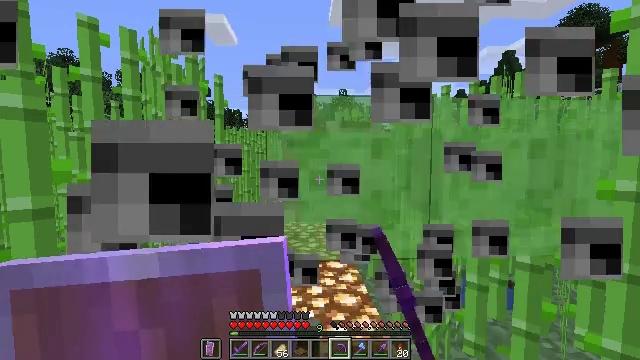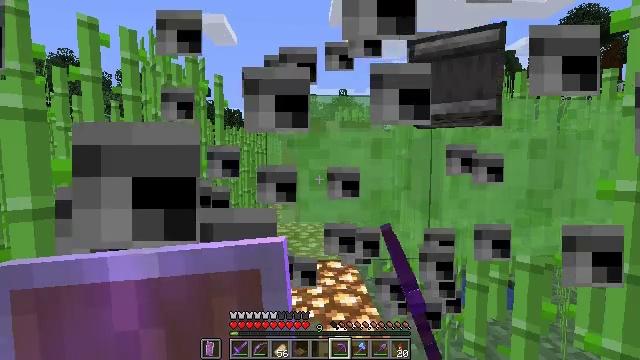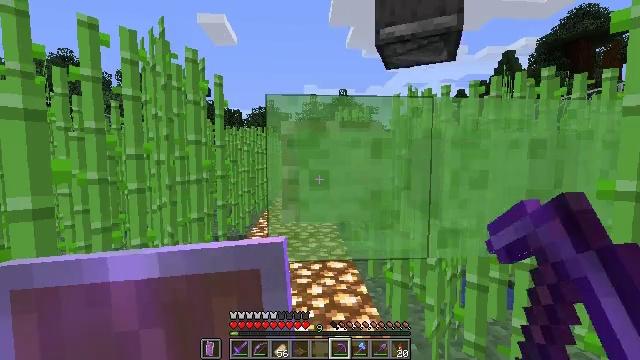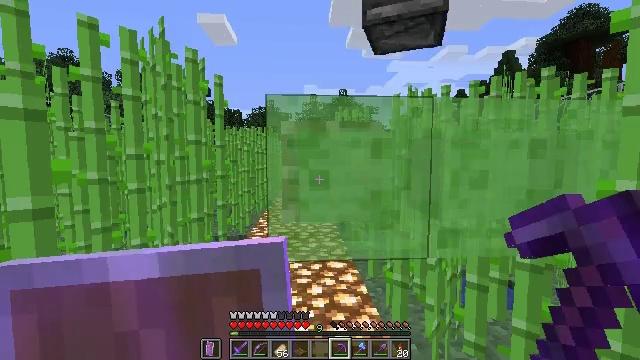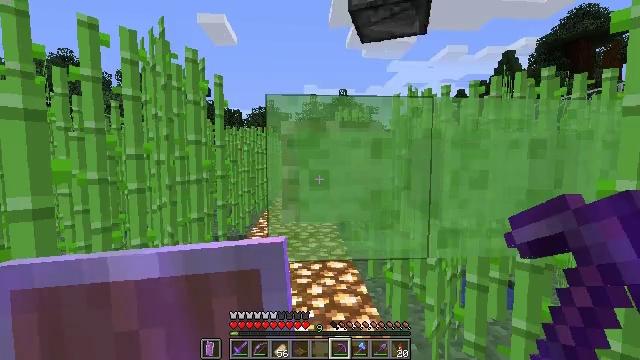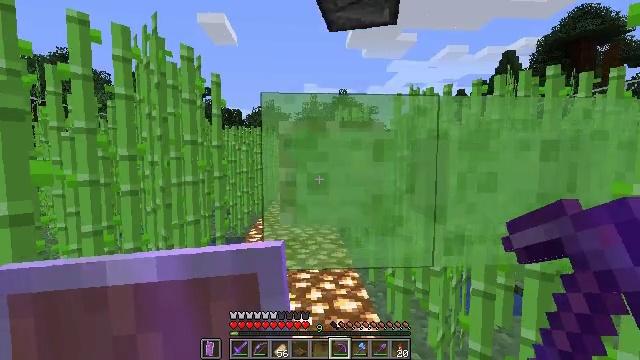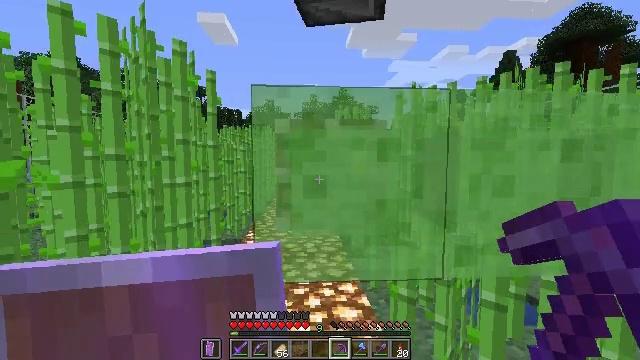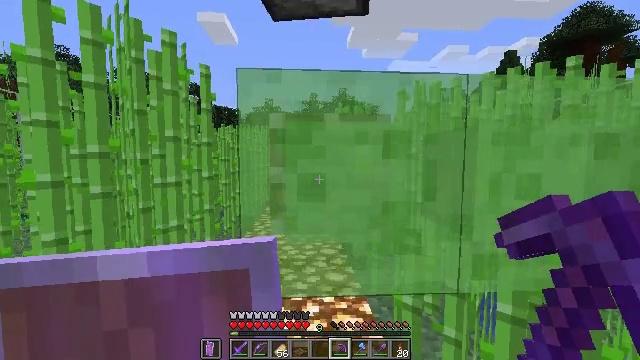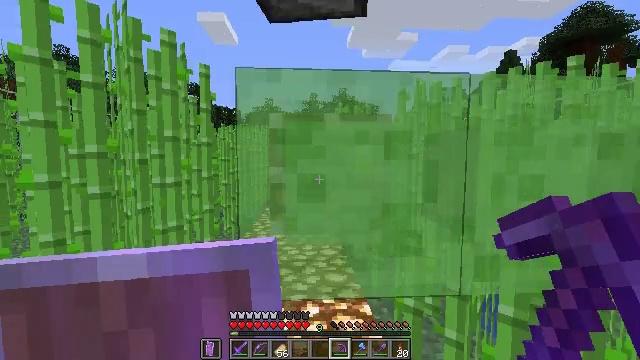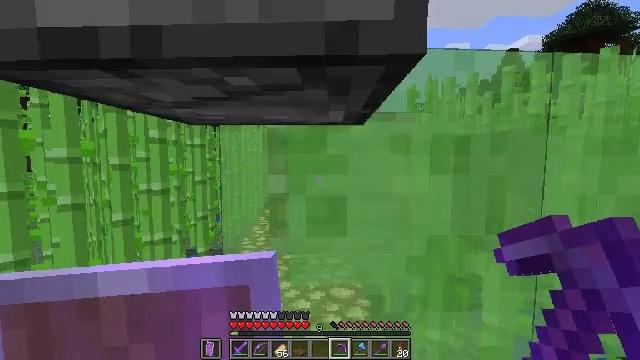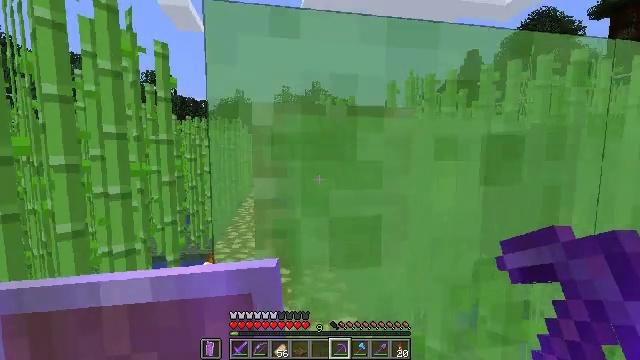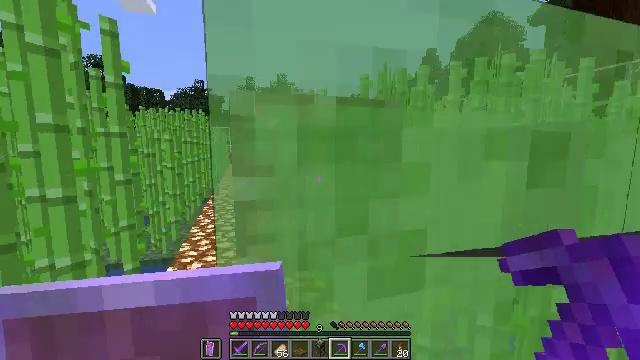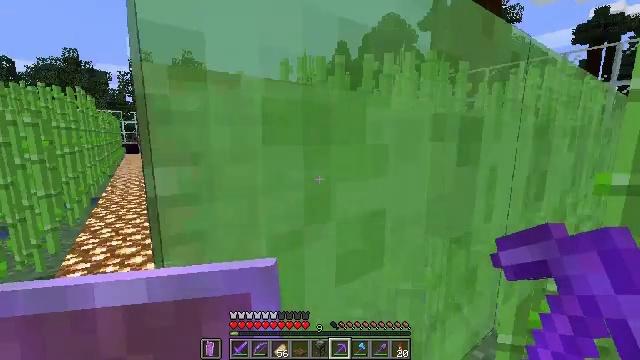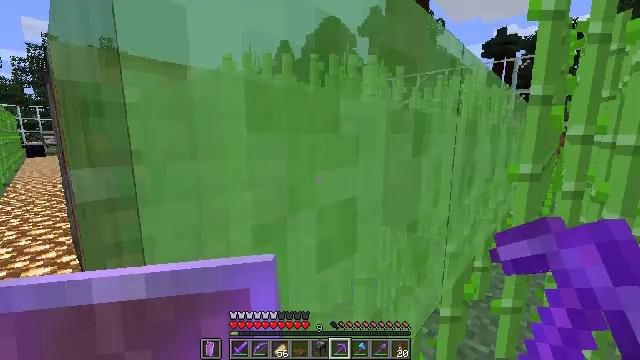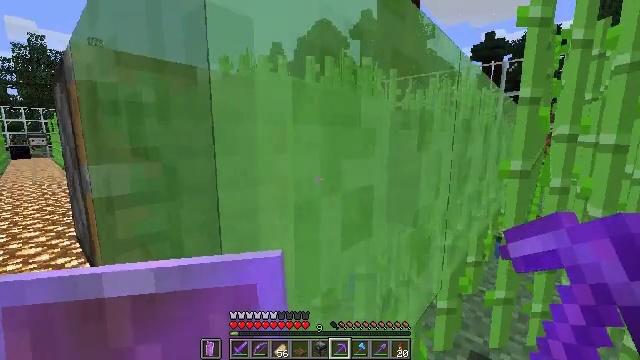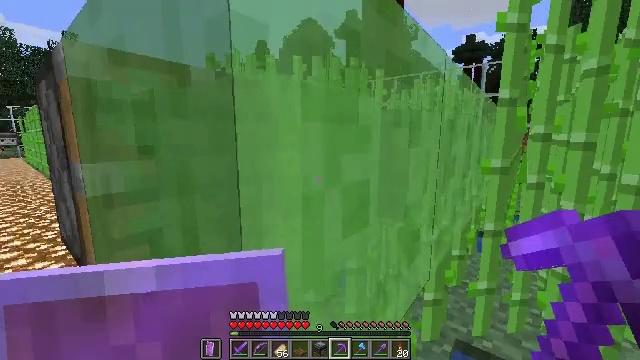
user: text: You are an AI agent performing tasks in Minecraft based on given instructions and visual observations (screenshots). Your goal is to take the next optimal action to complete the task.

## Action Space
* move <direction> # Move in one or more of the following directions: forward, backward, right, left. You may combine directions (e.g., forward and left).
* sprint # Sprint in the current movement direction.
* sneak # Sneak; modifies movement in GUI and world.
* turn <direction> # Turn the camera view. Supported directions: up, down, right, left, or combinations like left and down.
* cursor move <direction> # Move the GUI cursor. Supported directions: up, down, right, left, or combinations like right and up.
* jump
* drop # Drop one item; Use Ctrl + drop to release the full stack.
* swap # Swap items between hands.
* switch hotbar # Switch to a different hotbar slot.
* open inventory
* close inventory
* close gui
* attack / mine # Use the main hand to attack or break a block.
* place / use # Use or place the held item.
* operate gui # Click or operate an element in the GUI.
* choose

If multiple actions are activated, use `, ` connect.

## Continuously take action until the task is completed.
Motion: motion action
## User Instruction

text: Mine the slime block with your hand or tool.
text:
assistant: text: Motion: no_op
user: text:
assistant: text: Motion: no_op
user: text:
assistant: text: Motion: no_op
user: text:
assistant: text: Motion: no_op
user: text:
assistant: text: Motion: move forward
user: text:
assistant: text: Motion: move forward
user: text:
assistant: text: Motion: move forward
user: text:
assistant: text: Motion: move forward
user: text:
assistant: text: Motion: move forward and move left
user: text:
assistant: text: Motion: move forward and move left, turn right
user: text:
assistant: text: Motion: move forward and move left, turn right and down
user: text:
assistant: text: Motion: move forward and move left, turn right and down
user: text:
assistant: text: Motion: move forward and move left, turn right
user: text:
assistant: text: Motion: move left, turn right
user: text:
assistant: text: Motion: turn right
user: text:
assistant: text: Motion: turn right
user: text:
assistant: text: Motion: turn right
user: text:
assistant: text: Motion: turn right
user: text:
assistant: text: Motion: turn right
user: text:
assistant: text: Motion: move left, turn right
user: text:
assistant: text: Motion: move left
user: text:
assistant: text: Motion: move left, turn right
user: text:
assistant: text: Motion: move left
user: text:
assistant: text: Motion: no_op
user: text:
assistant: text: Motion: no_op
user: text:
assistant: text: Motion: turn left and up
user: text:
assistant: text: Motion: turn left
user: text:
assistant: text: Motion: turn left
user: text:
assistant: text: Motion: turn left and down
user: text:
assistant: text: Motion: no_op